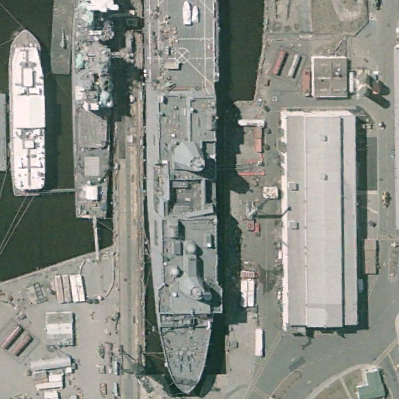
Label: combat